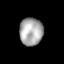
Tissue: lung
Cell type: Epithelial cells
Senescence score: 0.2052
Nuclear area (px): 638
Mean DAPI intensity: 167.923